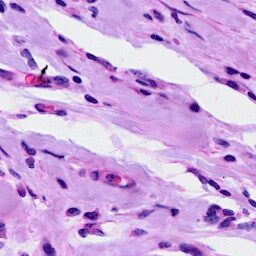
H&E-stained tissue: Breast